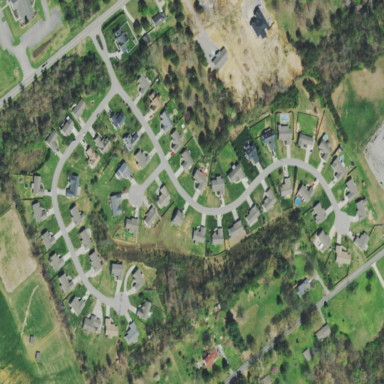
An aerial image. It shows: Residential area composed of single-family homes.